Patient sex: M
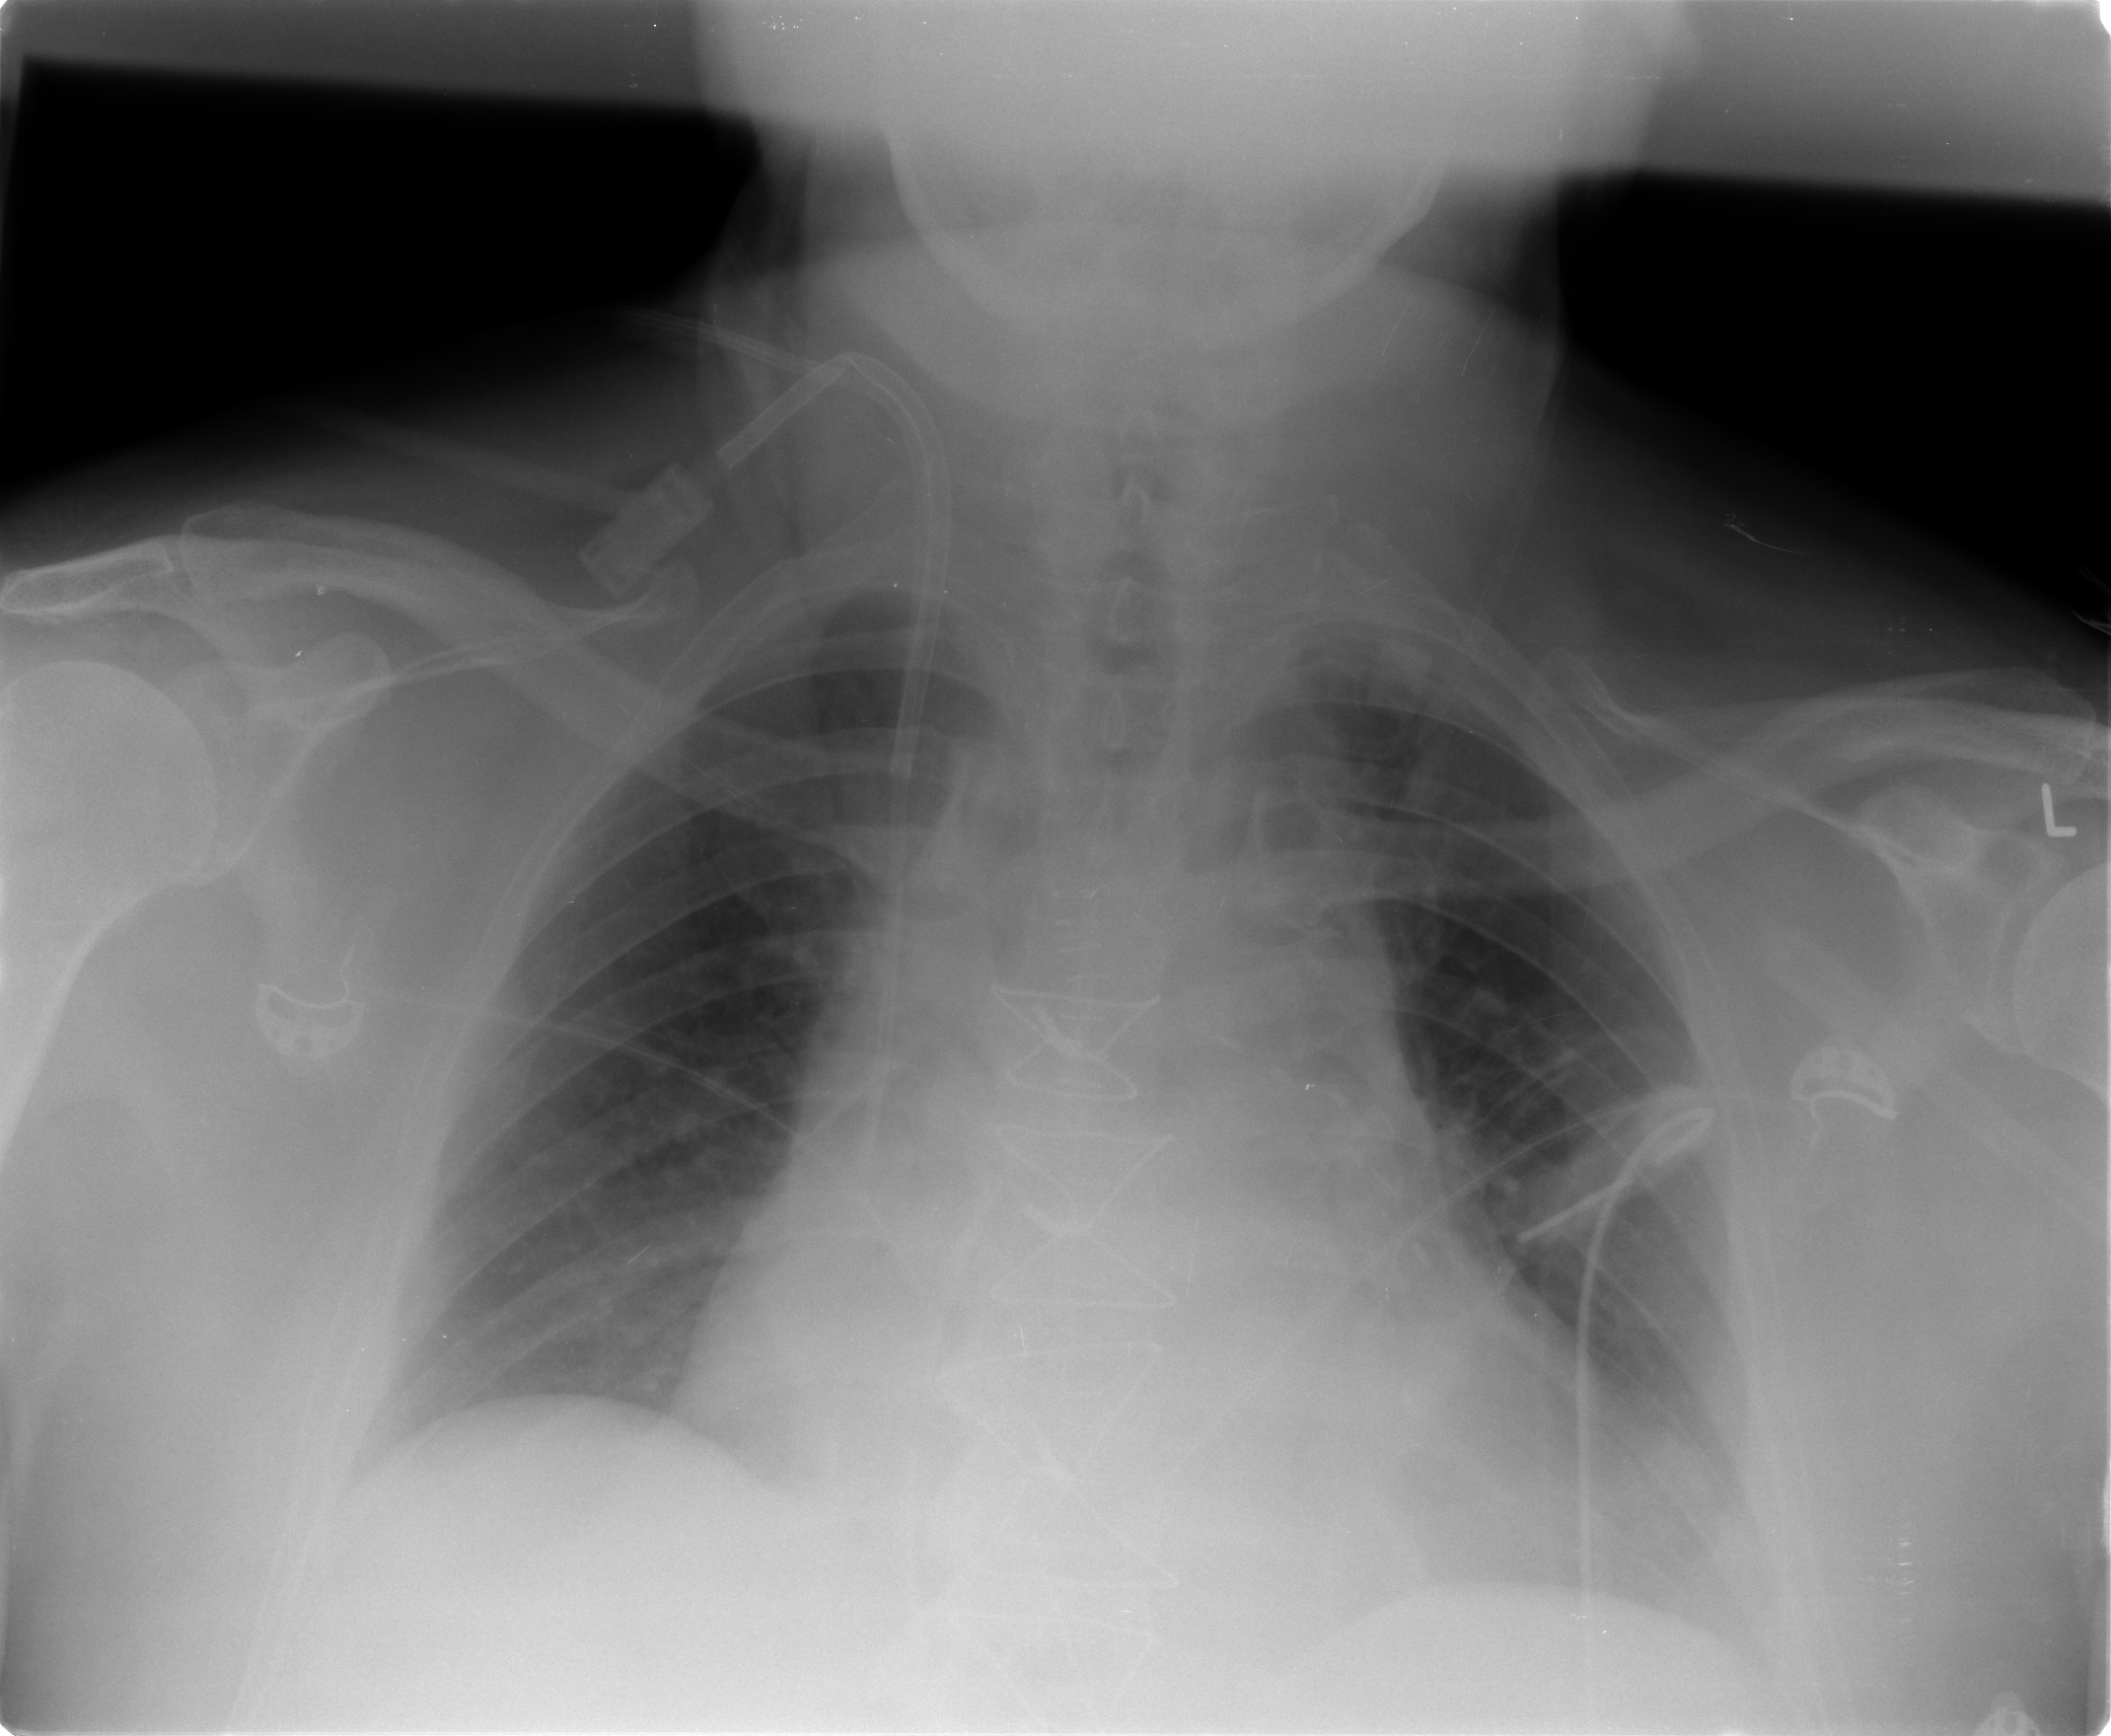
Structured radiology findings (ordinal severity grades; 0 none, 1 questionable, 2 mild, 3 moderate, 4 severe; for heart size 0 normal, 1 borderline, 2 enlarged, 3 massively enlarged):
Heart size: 2
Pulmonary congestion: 0
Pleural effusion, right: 0
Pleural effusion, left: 0
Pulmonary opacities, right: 0
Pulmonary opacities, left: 0
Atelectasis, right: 0
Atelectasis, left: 2